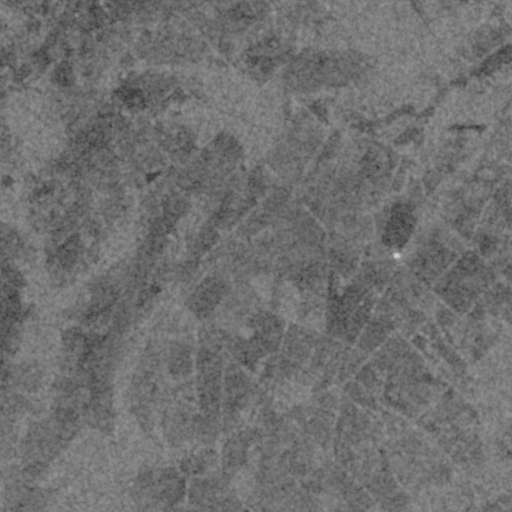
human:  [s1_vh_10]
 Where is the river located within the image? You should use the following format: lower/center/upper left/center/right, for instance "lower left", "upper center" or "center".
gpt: The river is located in the left of the image.
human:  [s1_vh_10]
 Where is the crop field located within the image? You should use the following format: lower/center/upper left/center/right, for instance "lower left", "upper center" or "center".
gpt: There is no crop field in the image.

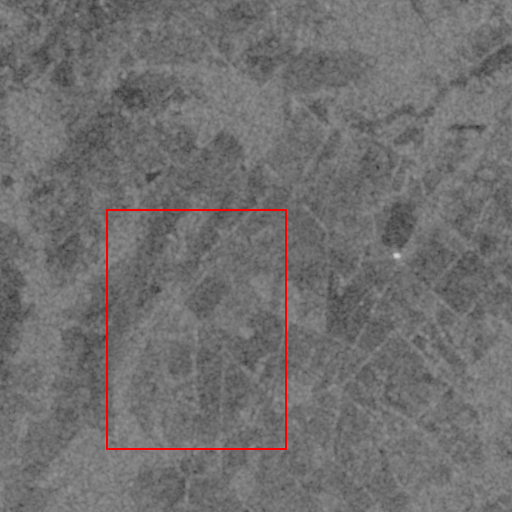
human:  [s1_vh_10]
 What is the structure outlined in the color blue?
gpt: There is no blue outline.
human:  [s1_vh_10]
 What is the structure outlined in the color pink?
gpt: There is no structure outlined in pink.